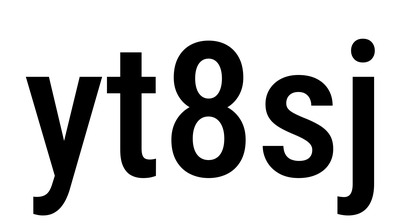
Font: Roboto_Condensed_Medium